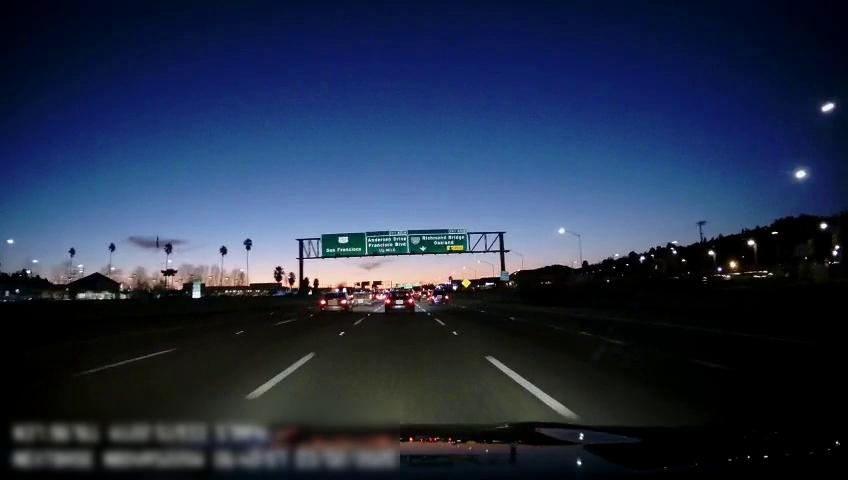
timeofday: Night
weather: Other
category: Drivable Space
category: Vehicles | Car
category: Vehicles | Truck
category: Vehicles | Car
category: Vehicles | SUV
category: Vehicles | Car
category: Vehicles | SUV
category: Lanes | Alternate Lane
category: Lanes | Alternate Lane
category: Lanes | Current Lane
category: Lanes | Current Lane
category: Lanes | Alternate Lane
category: Lanes | Alternate Lane
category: Traffic | Signs
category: Traffic | Signs
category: Traffic | Signs
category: Traffic | Signs
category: Traffic | Signs